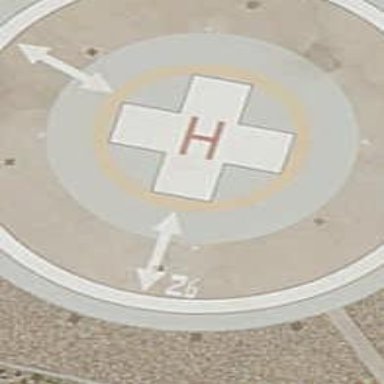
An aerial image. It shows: Image showing helipad at airport.